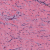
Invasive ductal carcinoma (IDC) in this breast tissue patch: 0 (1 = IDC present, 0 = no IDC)